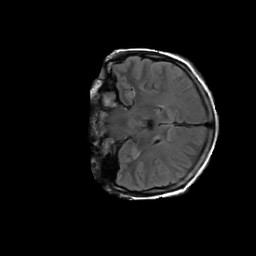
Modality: FLAIR
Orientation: coronal
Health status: ill
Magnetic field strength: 3 T